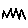
Label: zigzag